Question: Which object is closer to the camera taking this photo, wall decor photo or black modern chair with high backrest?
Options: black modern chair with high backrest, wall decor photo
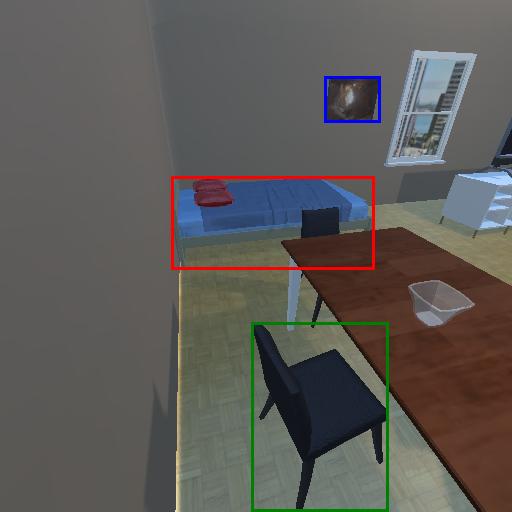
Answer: black modern chair with high backrest